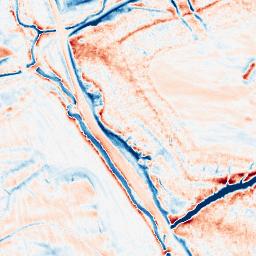
Category: classical
Decomposition family: gaussian_anisotropic
Decomposition parameters: sigma_x: 2
sigma_y: 5
Upsampling method: bspline
Upsampling parameters: scale: 4
Upsampling scale: 4